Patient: sex F, age 68
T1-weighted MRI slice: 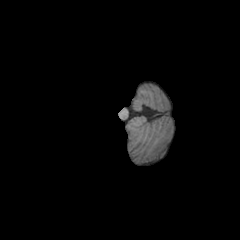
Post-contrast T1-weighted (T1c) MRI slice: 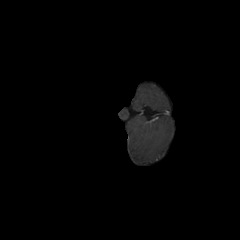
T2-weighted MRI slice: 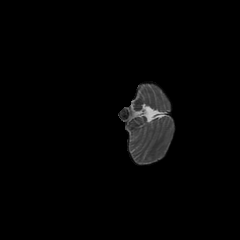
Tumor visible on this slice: no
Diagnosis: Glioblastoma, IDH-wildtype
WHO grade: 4